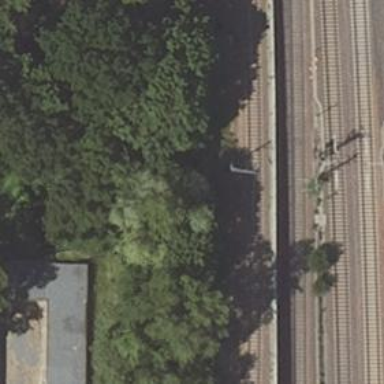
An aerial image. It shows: Railway signal supported by catenary mast.